Question: >
<URL>
New compiler warning since upgrading XCode to 4.6:

Smallest example demonstrating the warning on both of the final lines:
'''
for (NSUInteger i = 0; i < 10; i++) {
NSString *res = [testInstance generate:i];
NSString *desc = [NSString stringWithFormat:@"TestData: %d", i];
STAssertNotNil(res, desc);
STAssertNotEquals(@"", res, desc);
}
'''
I looked at other questions which concern this warning but they stem from programmers unnecessarily using 'stringWithFormat:' - here I want a dynamic assert description which changes per iteration but not per check.
I can pass the format string and data into the Asserts but then I have to maintain the descriptions independently.
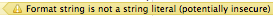
Answer: The problem are the non-literal format strings in the assertions. Change them to:
'''
STAssertNotNil(res, @"%@", desc);
STAssertNotEquals(@"", res, @"%@", desc);
'''
Format strings are a common security issue. When they are not visible to the compiler it cannot check them. In your case they've been hidden in 'desc'.